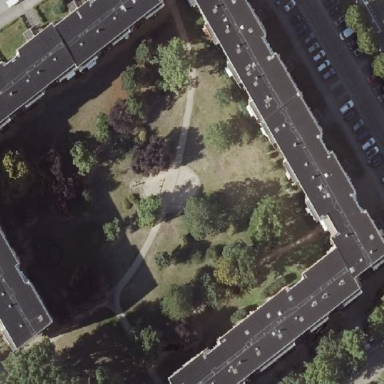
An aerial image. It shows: Lovely park for leisure and relaxation.